Question: I have some operations that are inside blocks. This operations, only update an 'UIImage' like this:
'''
^(UIImage *image) {
self.myImage = image;
}];
'''
My image is calculated by accessing the internet with a 'NSURLConnection'. When I receive the image from the internet, I call that block that is inside a 'NSMutableArray'. So far so good. My issue is that when I have multiple images that have the same URL, instead of making multiple calls, I just add a new block to the 'NSMutableArray' inside the class that handles the connection. This way, I make one single call, and update multiple images that share the URL. Everything works ok, the problem is that I am leaking blocks. I add the block like this to the 'NSMutableArray':
'''
if( (self = [super init]) )
{
self.connectionURL=url;
self.arrayOfBlocks=[NSMutableArray array];
[arrayOfBlocks addObject:completion];
}
return self;
'''
This is when the connection class is initialized. This is when I need to add a new block to the 'NSMutableArray' (I only add it, and that's it):
'''
[arrayOfBlocks addObject:completion];
'''
This is when I finally receive the call back, and start executing the blocks:
'''
for (MyBlock blockToExecute in arrayOfBlocks)
{
blockToExecute([UIImage imageWithData:data]);
}
'''
The problem is that this is leaking somehow. I am not able to counteract using releases or auto-releases because I am on ARC environment. So what could be a solution?
---

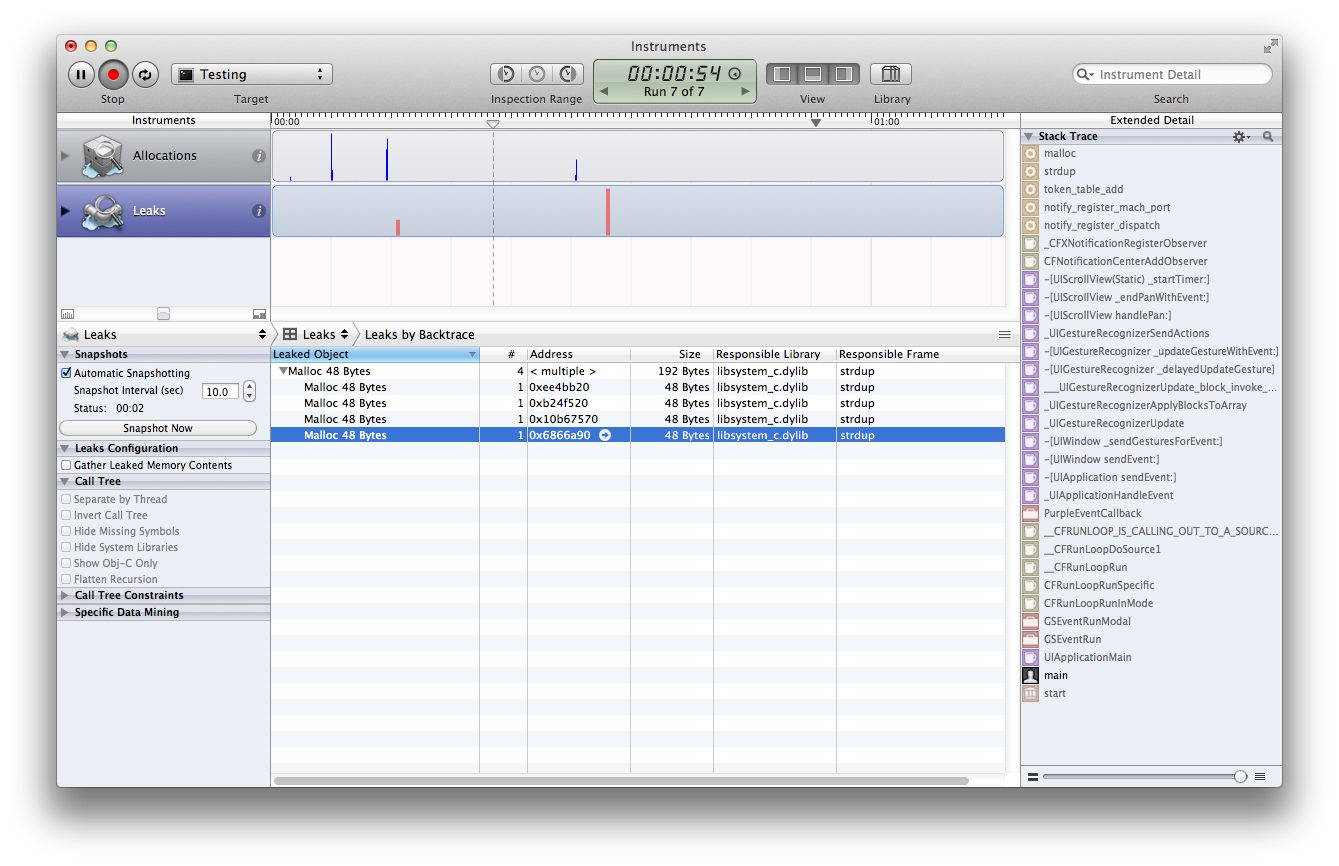
Answer: This is a well-known leak in Apple's frameworks. It isn't caused by your use of blocks.
Here's <URL>.